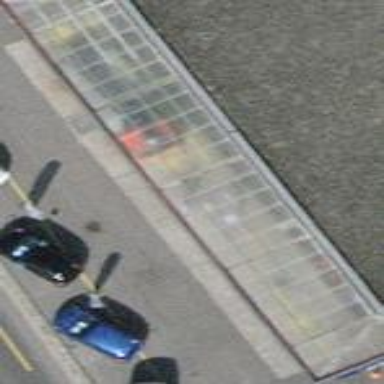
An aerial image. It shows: View of roof of building.